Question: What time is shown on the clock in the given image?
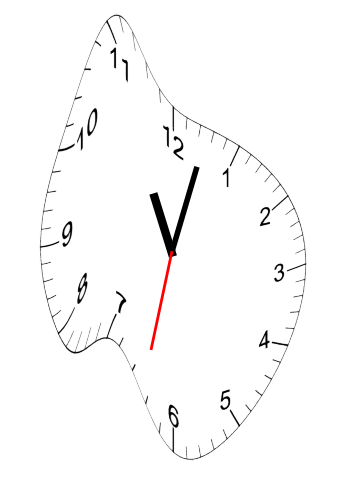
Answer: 11:02:32